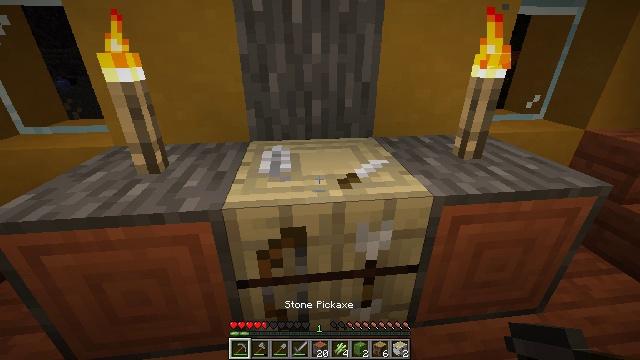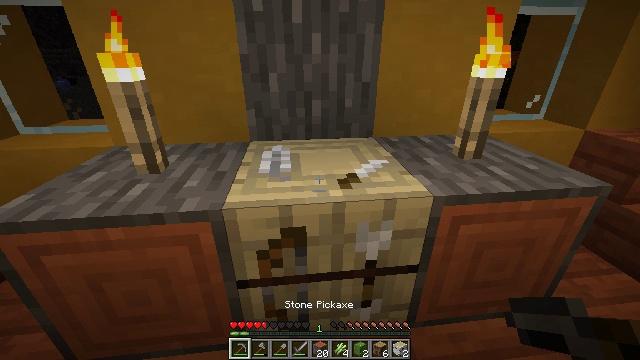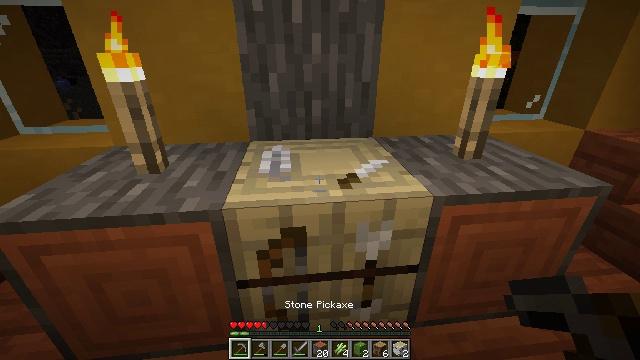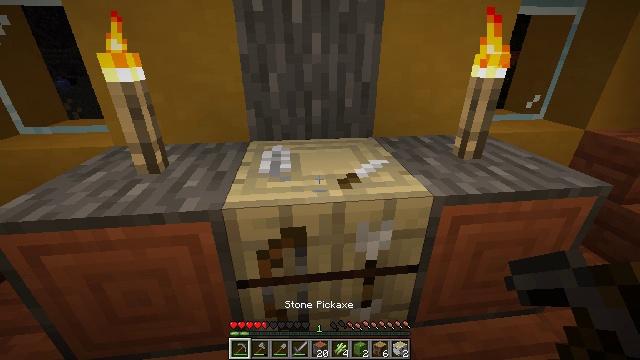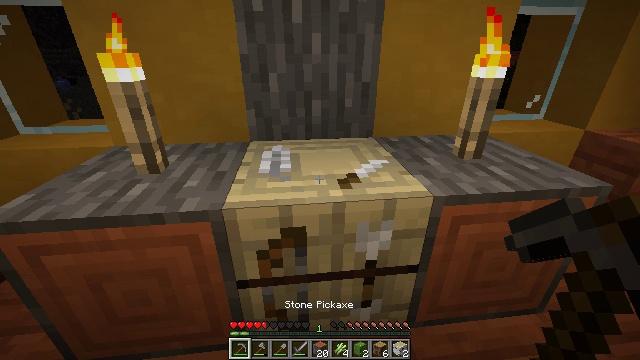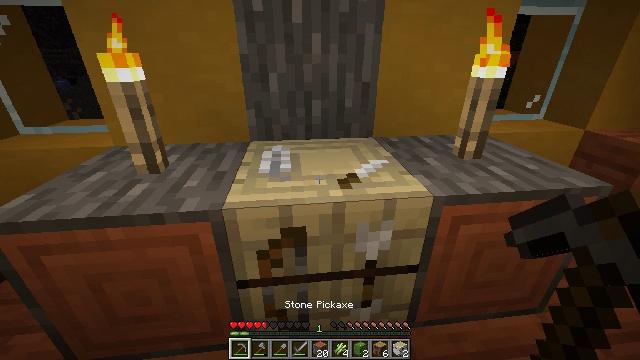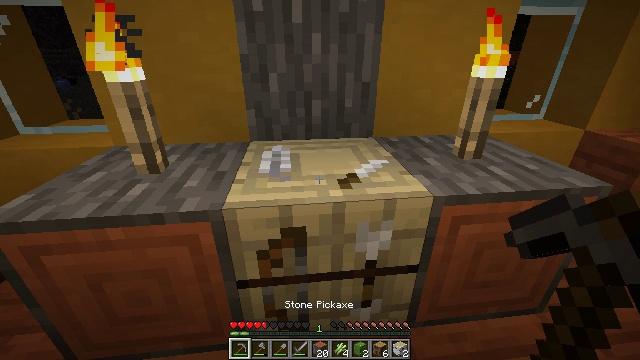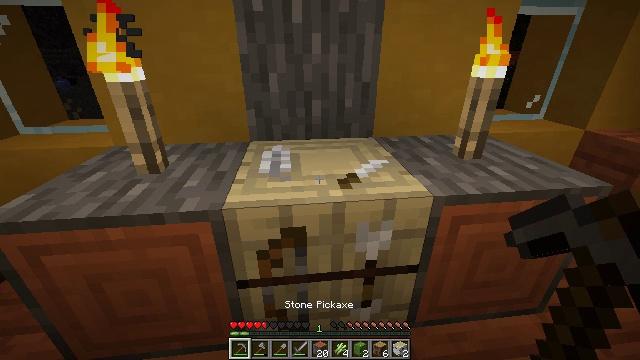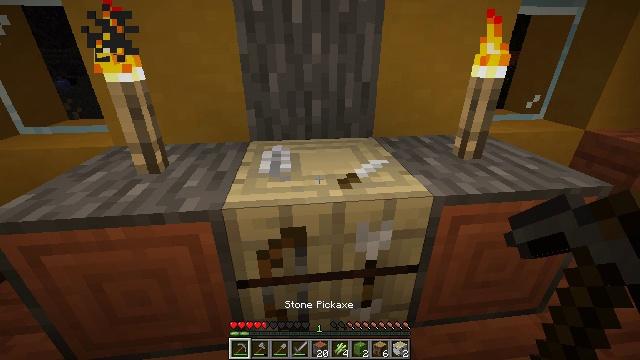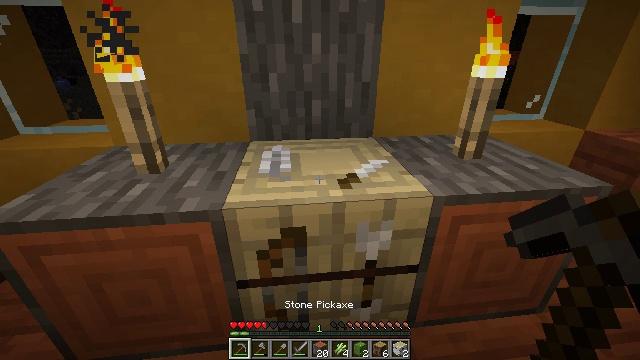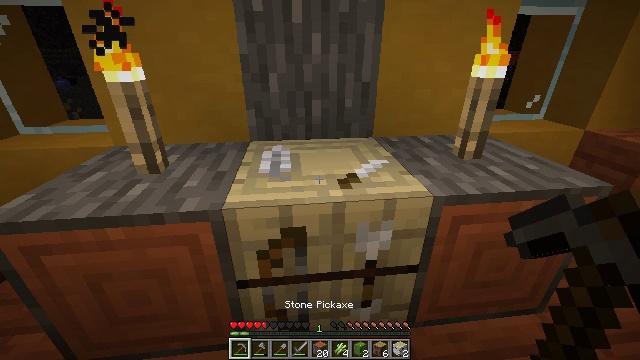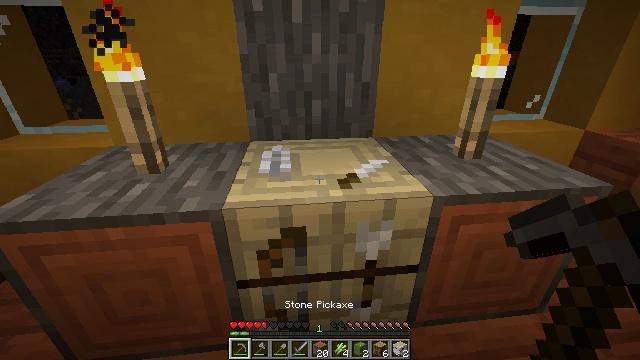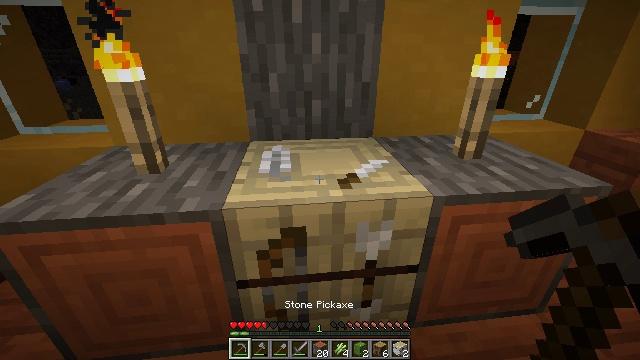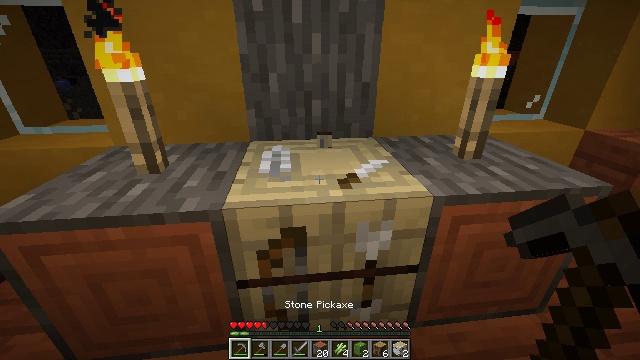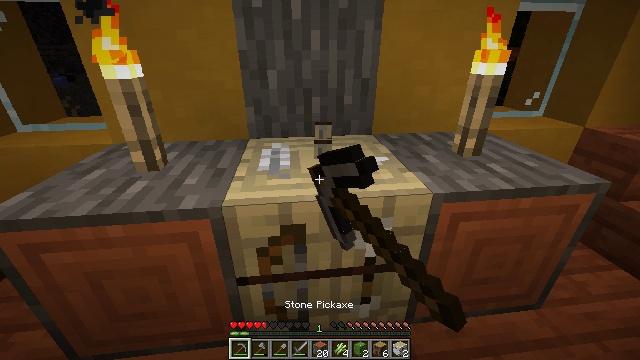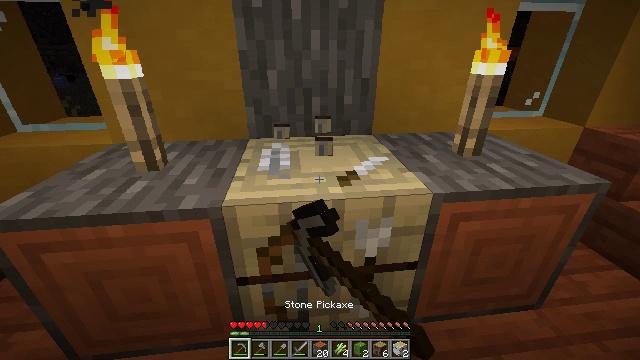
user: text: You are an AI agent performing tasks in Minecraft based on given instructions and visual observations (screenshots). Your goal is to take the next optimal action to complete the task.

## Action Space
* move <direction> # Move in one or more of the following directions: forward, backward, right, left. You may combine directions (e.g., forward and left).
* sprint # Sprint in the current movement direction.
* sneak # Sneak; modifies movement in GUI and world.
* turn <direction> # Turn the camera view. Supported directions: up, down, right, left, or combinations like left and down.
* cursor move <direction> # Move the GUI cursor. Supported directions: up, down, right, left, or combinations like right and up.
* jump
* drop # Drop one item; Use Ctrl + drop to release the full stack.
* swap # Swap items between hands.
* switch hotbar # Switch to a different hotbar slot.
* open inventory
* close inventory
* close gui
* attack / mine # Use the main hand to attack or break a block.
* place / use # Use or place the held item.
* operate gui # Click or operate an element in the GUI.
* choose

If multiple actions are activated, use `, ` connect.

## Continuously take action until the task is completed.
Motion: motion action
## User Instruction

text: Recycle the fletching table.
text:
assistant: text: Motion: no_op
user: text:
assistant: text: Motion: no_op
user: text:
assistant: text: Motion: no_op
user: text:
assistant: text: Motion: no_op
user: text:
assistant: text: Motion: no_op
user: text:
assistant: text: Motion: no_op
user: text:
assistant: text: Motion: no_op
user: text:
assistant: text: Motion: no_op
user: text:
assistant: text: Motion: no_op
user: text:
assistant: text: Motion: no_op
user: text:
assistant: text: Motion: no_op
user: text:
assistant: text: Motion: no_op
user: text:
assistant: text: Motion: attack / mine
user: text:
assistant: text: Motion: attack / mine
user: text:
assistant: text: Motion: attack / mine
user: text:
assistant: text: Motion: attack / mine
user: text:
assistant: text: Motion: attack / mine
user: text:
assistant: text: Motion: attack / mine
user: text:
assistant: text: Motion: attack / mine
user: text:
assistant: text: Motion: attack / mine
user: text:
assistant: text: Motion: attack / mine
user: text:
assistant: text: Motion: attack / mine
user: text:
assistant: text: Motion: attack / mine
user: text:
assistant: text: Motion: attack / mine
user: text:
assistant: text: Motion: attack / mine
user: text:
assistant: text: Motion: attack / mine
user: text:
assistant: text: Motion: attack / mine
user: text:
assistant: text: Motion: attack / mine
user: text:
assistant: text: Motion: attack / mine
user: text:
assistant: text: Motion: attack / mine